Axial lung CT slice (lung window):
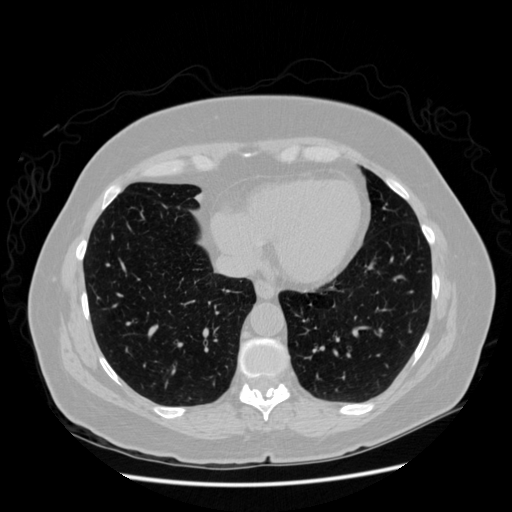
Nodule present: no